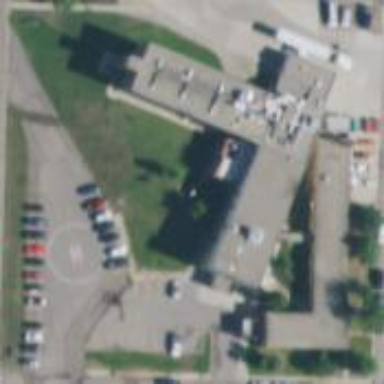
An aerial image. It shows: Healthcare facility identified as hospital.